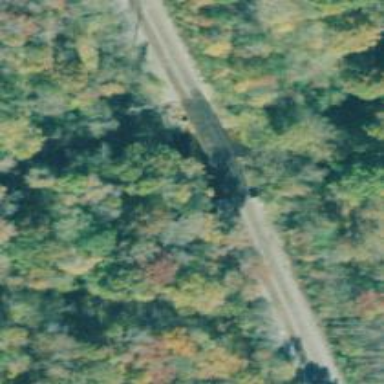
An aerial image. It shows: Bridge over railway line.